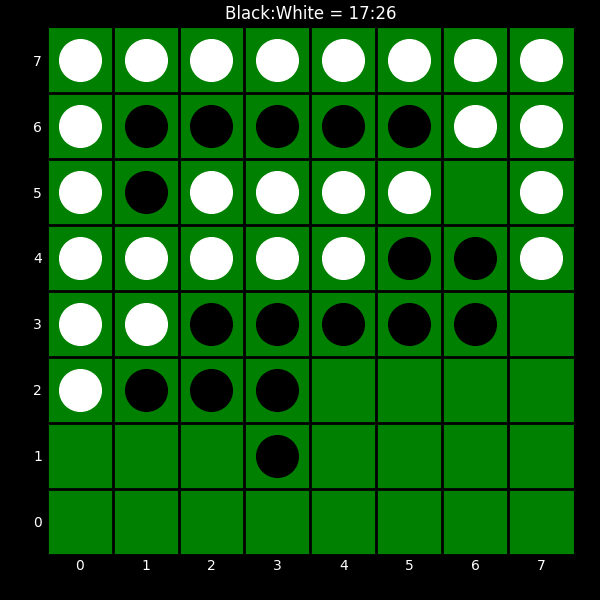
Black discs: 17
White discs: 26